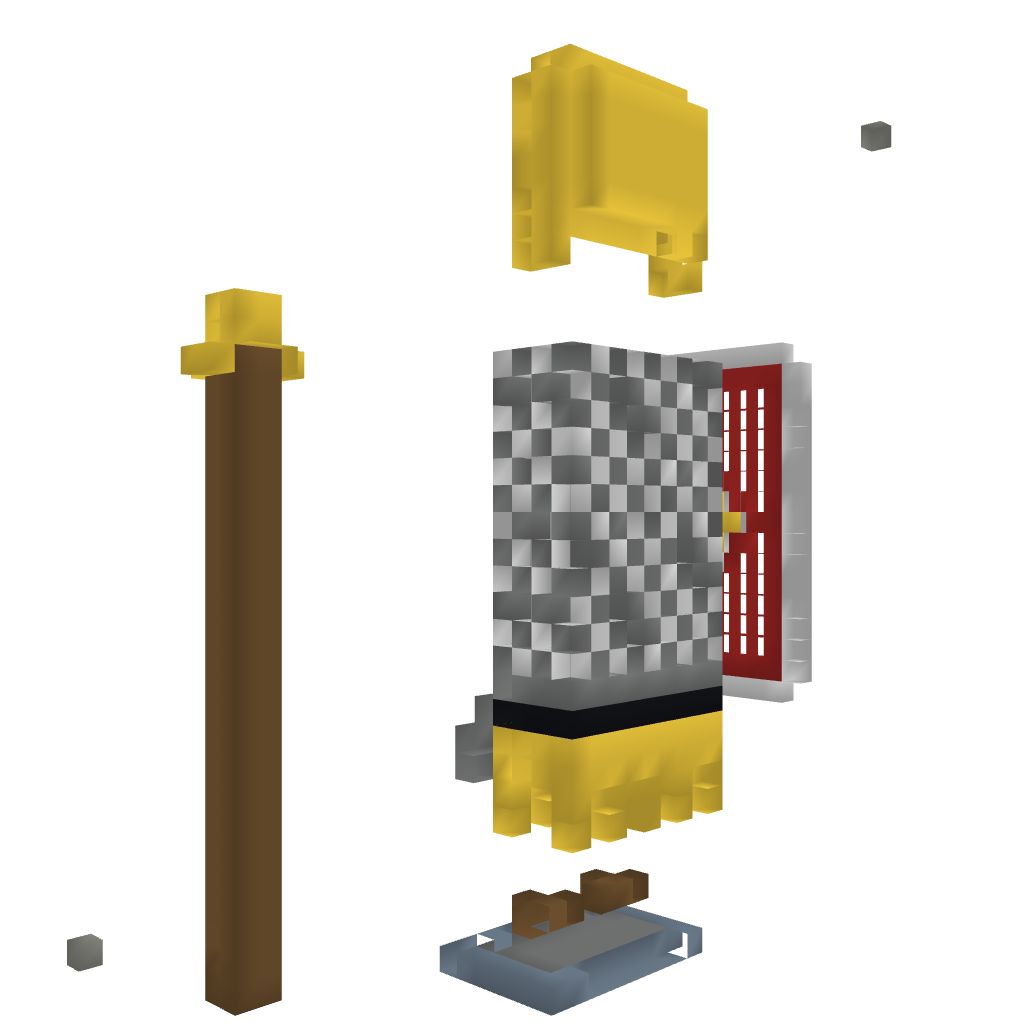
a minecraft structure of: Statue